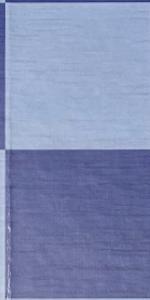
Label: Empty